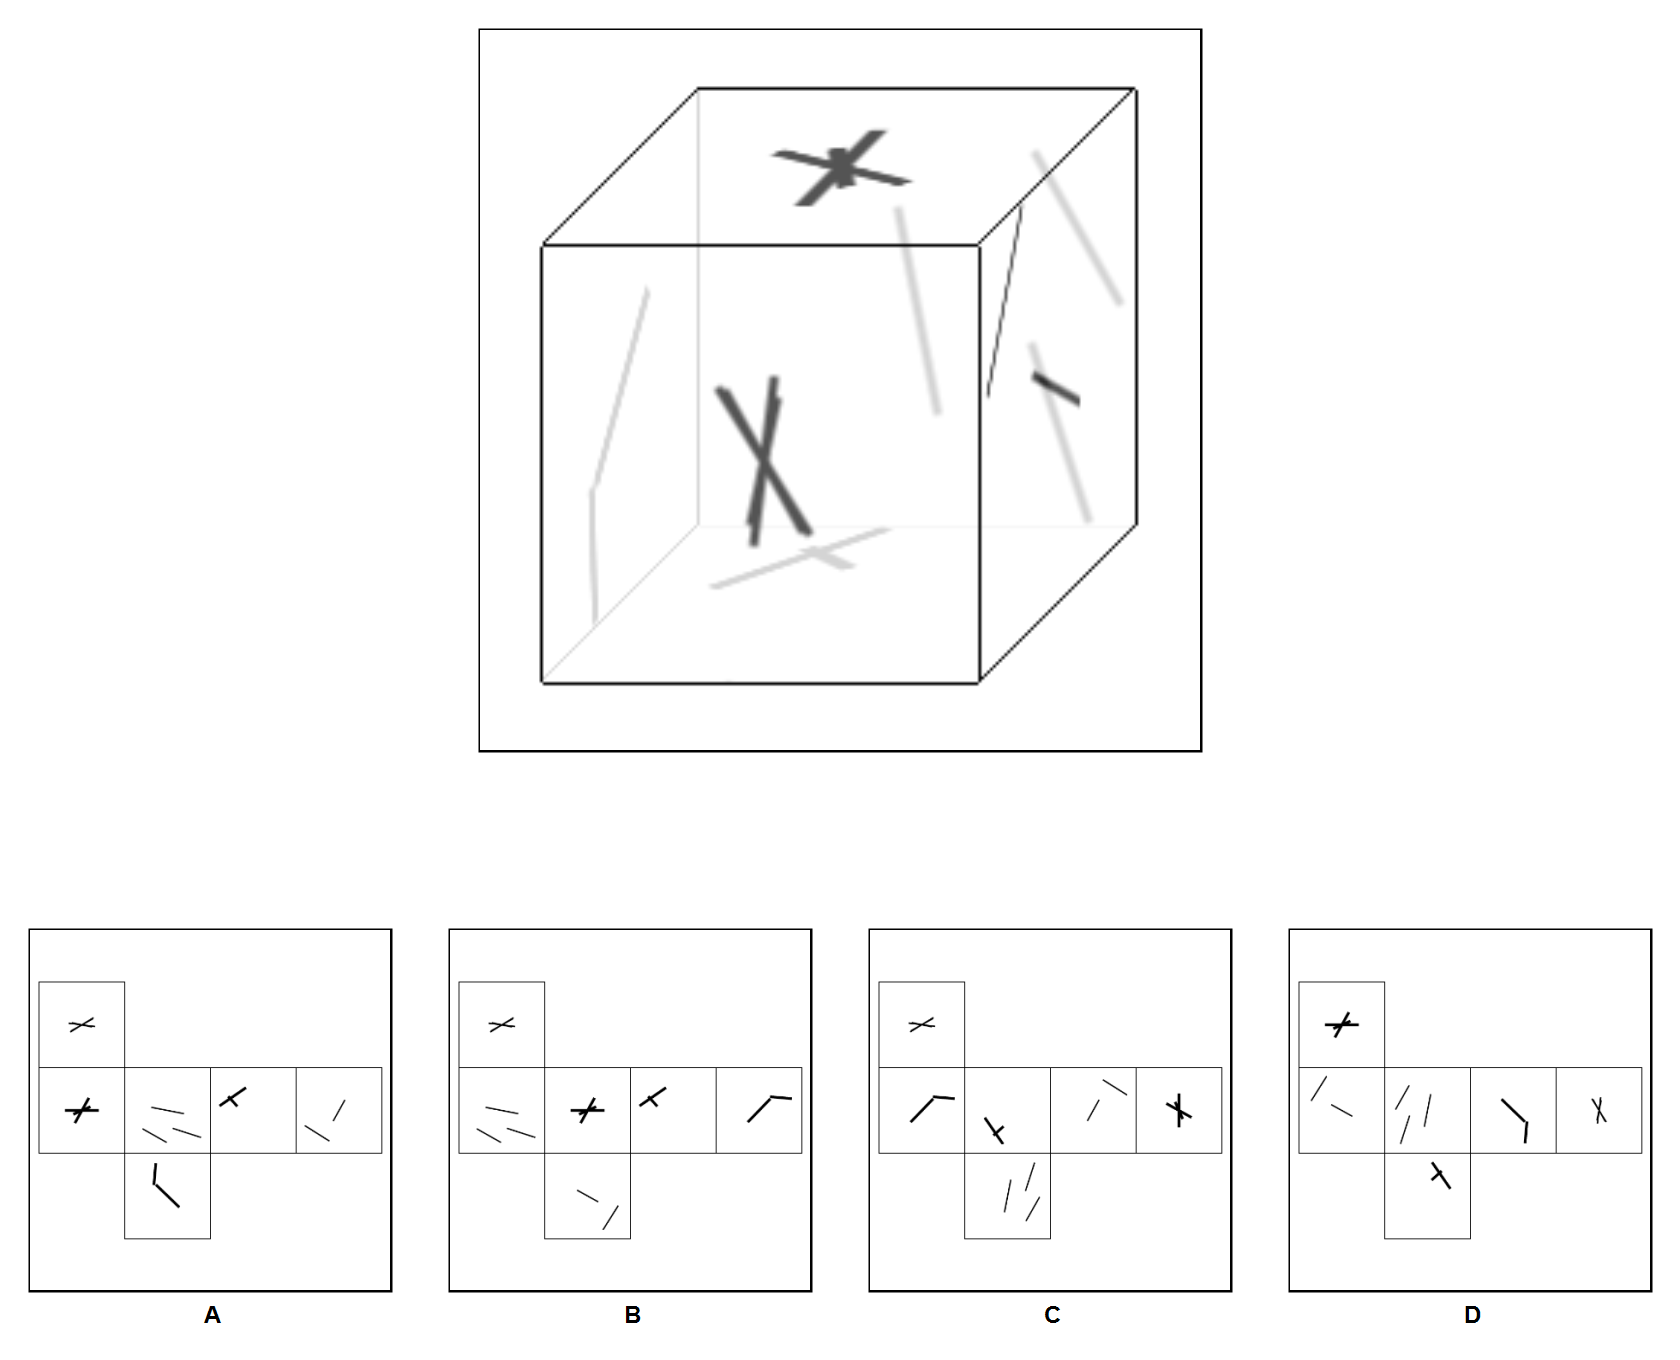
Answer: C